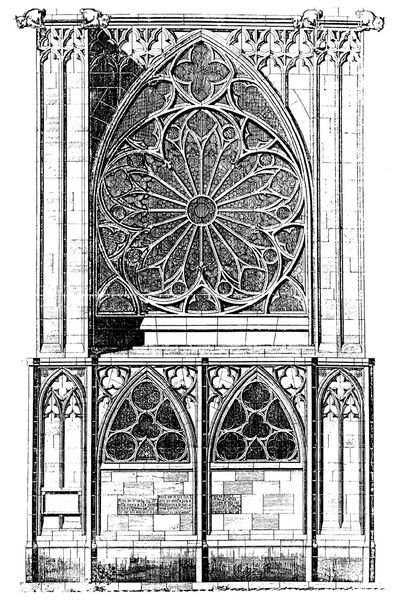
Titel: Oppenheim am Rhein, Katharinenkirche
Standort: Oppenheim (EU - D - RP)
Schlagwörter: schatten, blume, fenster, frankreich, skizze, zeichnung, ornament, architektur, stein, steine, kirche, blatt, gotik, bogen, fassade, figuren, detail, dom, kohle, druck, stich, bleistift, entwurf, kathedrale, quader, glasfenster, gotisch, rosette, dämonen, grundriss, maßwerk, vierpass, kirchenfenster, dreipass, rosettenfenster, gargoyle, 1250, zeichnung fenster, nonnenkopf